Question: I have a signup page that have many filed. Many of them should filled by user.

I use 'RequiredFieldValidator' and 'RegularExpressionValidator' for validate in client side.
Should I validate them in server side? How?
I wrote this code. I use many if and else if. Is this correct?
'''
CaptchaControl1.ValidateCaptcha(txtSecureImg.Text);
if (CaptchaControl1.UserValidated)
{
if (txtFName.Text != string.Empty && txtLName.Text != string.Empty && txtUserName.Text != string.Empty && txtEmail.Text != string.Empty && txtPass.Text != string.Empty && txtCPass.Text != string.Empty && txtSecureImg.Text != string.Empty)
{
if (RegEx.EmailValidate(txtEmail.Text) == 1 && RegEx.PasswordValidate(txtPass.Text) == 1 && RegEx.UserName(txtUserName.Text) == 1)
{
try
{
// insert in database
}
catch (Exception)
{
lblMsg.Text = "Error";
}
}
else if(RegEx.EmailValidate(txtEmail.Text) == 0)
{
EmailRegularExpression.Visible = true;
}
else if(RegEx.PasswordValidate(txtPass.Text) == 0)
{
passRegularExpression.Visible = true;
}
else if(RegEx.UserName(txtUserName.Text) == 0)
{
UnameRegularExpression.Visible = true;
}
}
else if(txtFName.Text == string.Empty)
{
RequiredFieldValidator1.Visible = true;
}
// continue like above for another filed
}
else
{
lblMsg.Text = "Please insert Secure Image";
}
'''
And :
'''
public static int EmailValidate(string Mail)
{
int i = 0;
Regex regExEmail = new Regex(@"\w+([-+.]\w+)*@\w+([-.]\w+)*\.\w+([-.]\w+)*");
if (regExEmail.IsMatch(Mail))
i = 1;
return i;
}
'''
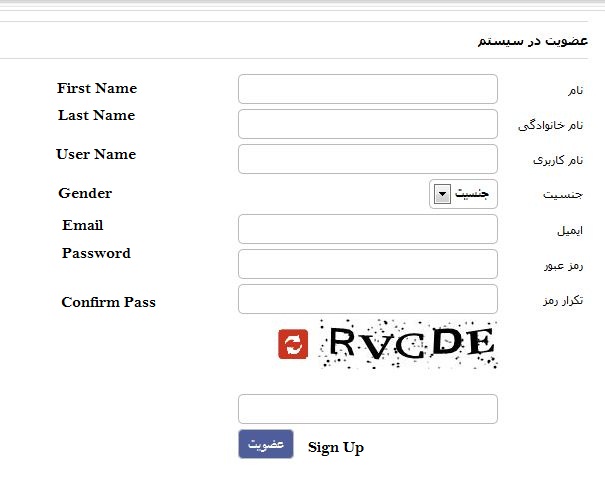
Answer: I'm assuming this is Web Forms...
The validation is run automatically. You can just use the 'Page.IsValid' property: <URL>
You'll still need to manually check the captcha field though.
'''
CaptchaControl1.ValidateCaptcha(txtSecureImg.Text);
if (CaptchaControl1.UserValidated && Page.IsValid)
{
// Insert in db.
}
'''